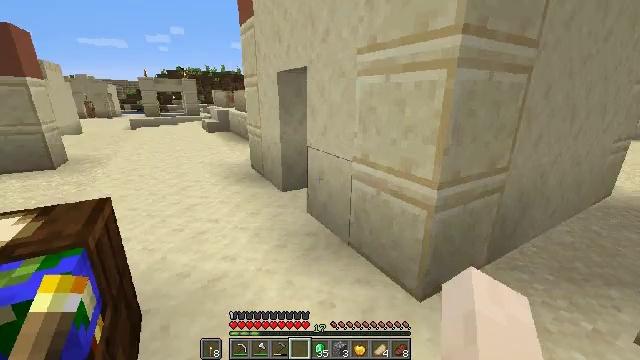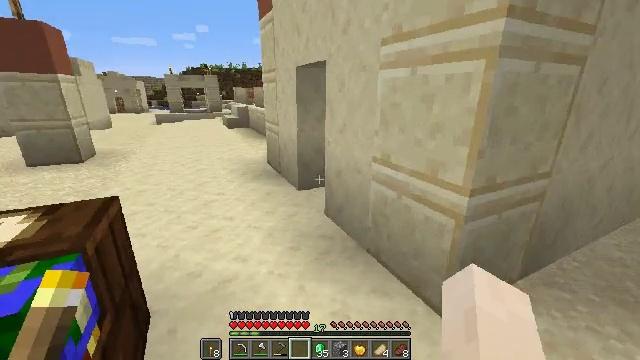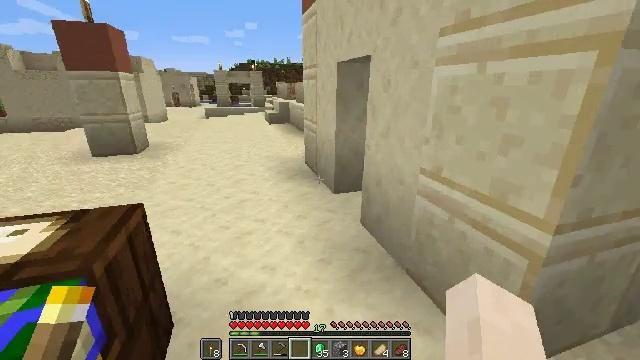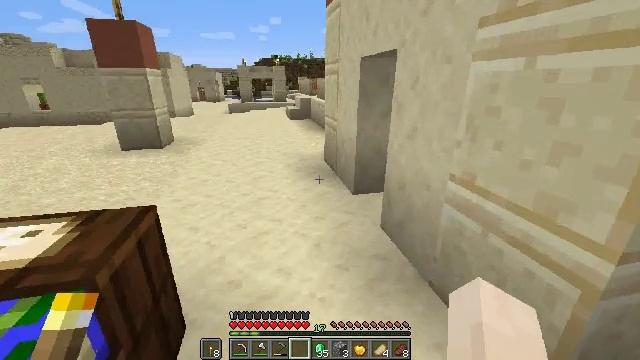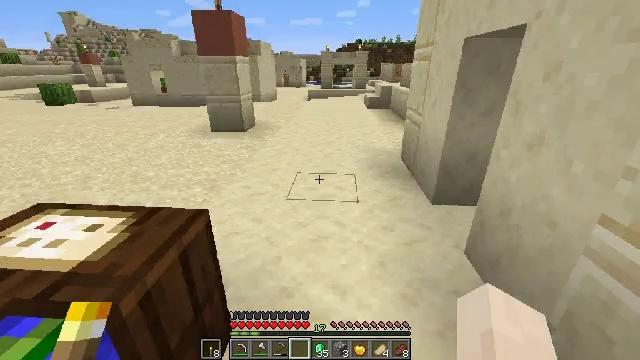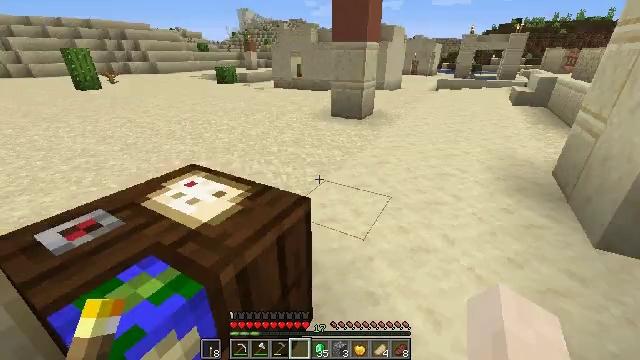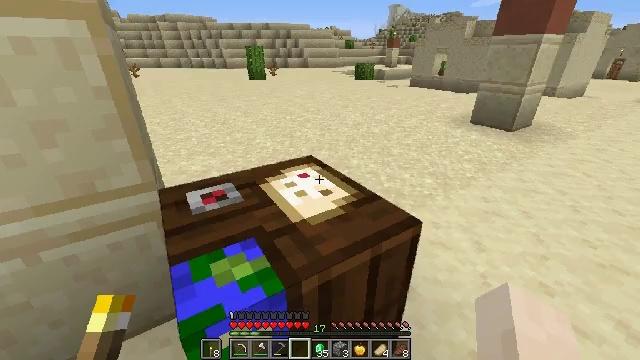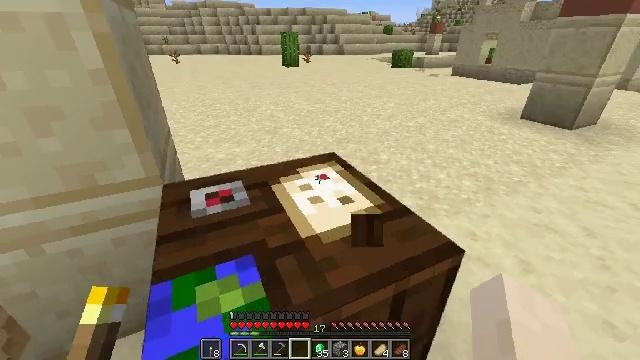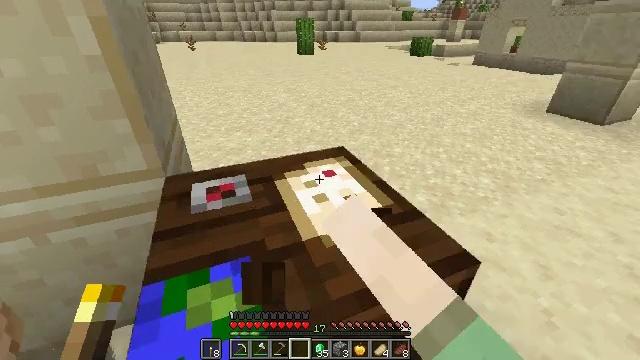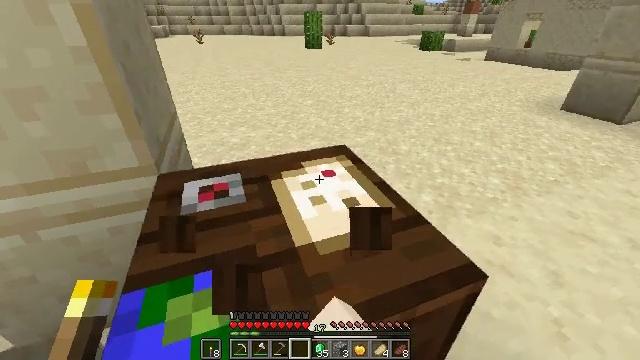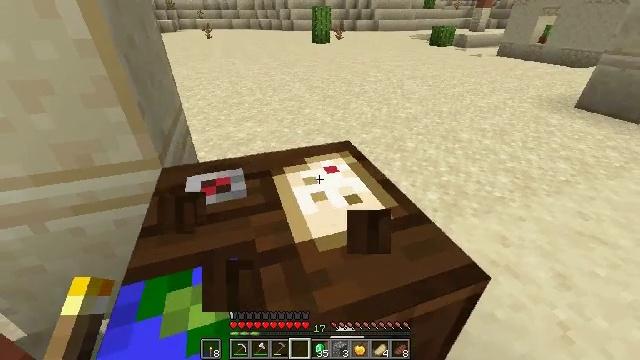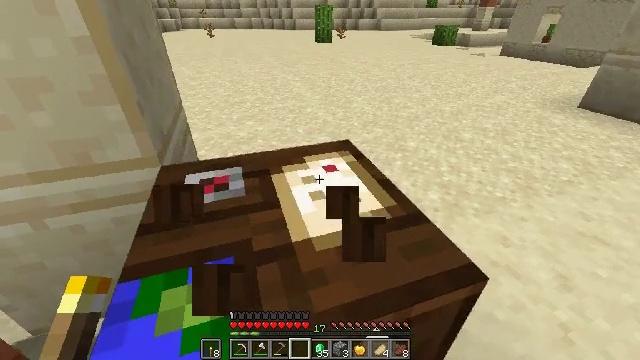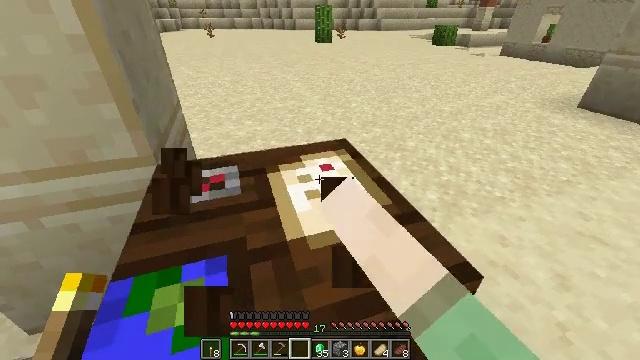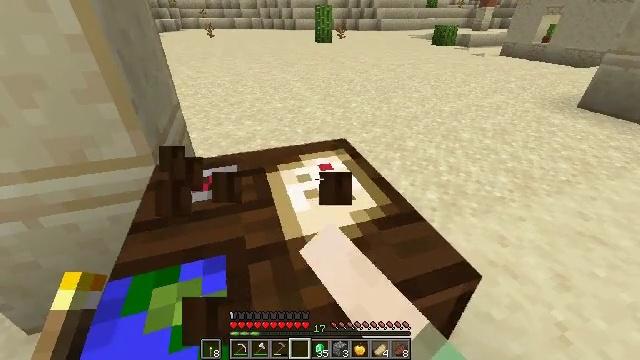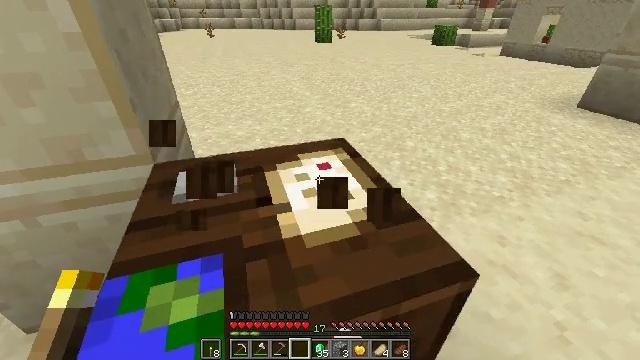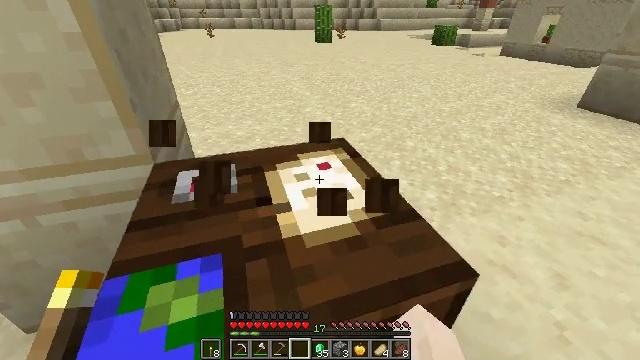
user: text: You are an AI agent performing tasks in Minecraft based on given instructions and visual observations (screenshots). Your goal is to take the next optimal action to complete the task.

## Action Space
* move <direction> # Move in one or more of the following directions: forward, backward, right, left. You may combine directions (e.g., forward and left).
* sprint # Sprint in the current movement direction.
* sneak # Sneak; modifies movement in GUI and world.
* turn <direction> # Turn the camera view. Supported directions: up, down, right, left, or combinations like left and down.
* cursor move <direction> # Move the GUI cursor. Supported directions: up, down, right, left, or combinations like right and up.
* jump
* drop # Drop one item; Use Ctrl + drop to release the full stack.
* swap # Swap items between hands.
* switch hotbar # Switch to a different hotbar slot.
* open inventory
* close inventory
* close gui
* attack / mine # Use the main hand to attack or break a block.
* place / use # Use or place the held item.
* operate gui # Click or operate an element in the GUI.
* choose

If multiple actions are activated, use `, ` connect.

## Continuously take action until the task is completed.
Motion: motion action
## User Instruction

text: Get the cartography table into your inventory.
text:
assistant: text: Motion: move forward, turn left
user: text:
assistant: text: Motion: move forward, turn left
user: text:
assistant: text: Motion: move forward, turn left
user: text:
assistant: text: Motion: move forward, turn left and down
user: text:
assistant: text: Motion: move forward, turn left and down
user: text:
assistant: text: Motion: move forward, turn left
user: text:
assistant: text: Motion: move forward, turn left and down, attack / mine
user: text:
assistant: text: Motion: turn left and down, attack / mine
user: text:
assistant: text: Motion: turn left and down, attack / mine
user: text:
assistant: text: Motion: turn left, attack / mine
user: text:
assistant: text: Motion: attack / mine
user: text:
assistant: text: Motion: attack / mine
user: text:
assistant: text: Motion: attack / mine
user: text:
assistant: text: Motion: attack / mine
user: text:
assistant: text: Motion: attack / mine
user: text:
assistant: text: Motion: attack / mine
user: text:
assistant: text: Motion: attack / mine
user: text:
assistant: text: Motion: attack / mine
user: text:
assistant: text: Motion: attack / mine
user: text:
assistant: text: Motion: attack / mine
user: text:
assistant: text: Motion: turn left and down, attack / mine
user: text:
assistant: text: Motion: turn left, attack / mine
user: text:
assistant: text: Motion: attack / mine
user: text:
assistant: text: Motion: attack / mine
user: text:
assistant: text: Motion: attack / mine
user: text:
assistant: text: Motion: attack / mine
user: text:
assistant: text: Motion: attack / mine
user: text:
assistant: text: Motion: attack / mine
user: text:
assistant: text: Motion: switch to hotbar 2
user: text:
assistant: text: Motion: switch to hotbar 2